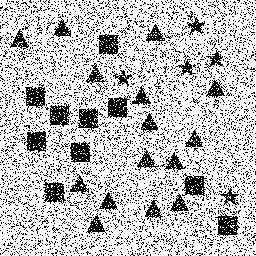
Squares: 10
Triangles: 15
Stars: 5
Total shapes: 30